Question: I am using AUTOCAD 2014, and trying to set up a simple title block (name and date of drawing etc.). The problem is that when I input the text using MTEXT or DTEXT and press escape to end that command the text then becomes very small and barely noticeable in the title block (figure (A) and (B) below). It is also aligned in the vertical plane. Does anyone know a way round this? The Autodesk forum (AUGI) in Nov. 2013, at : <URL>, also describes this problem but I didn't find it helpful enough to solve it.
Thanks,
Brendan

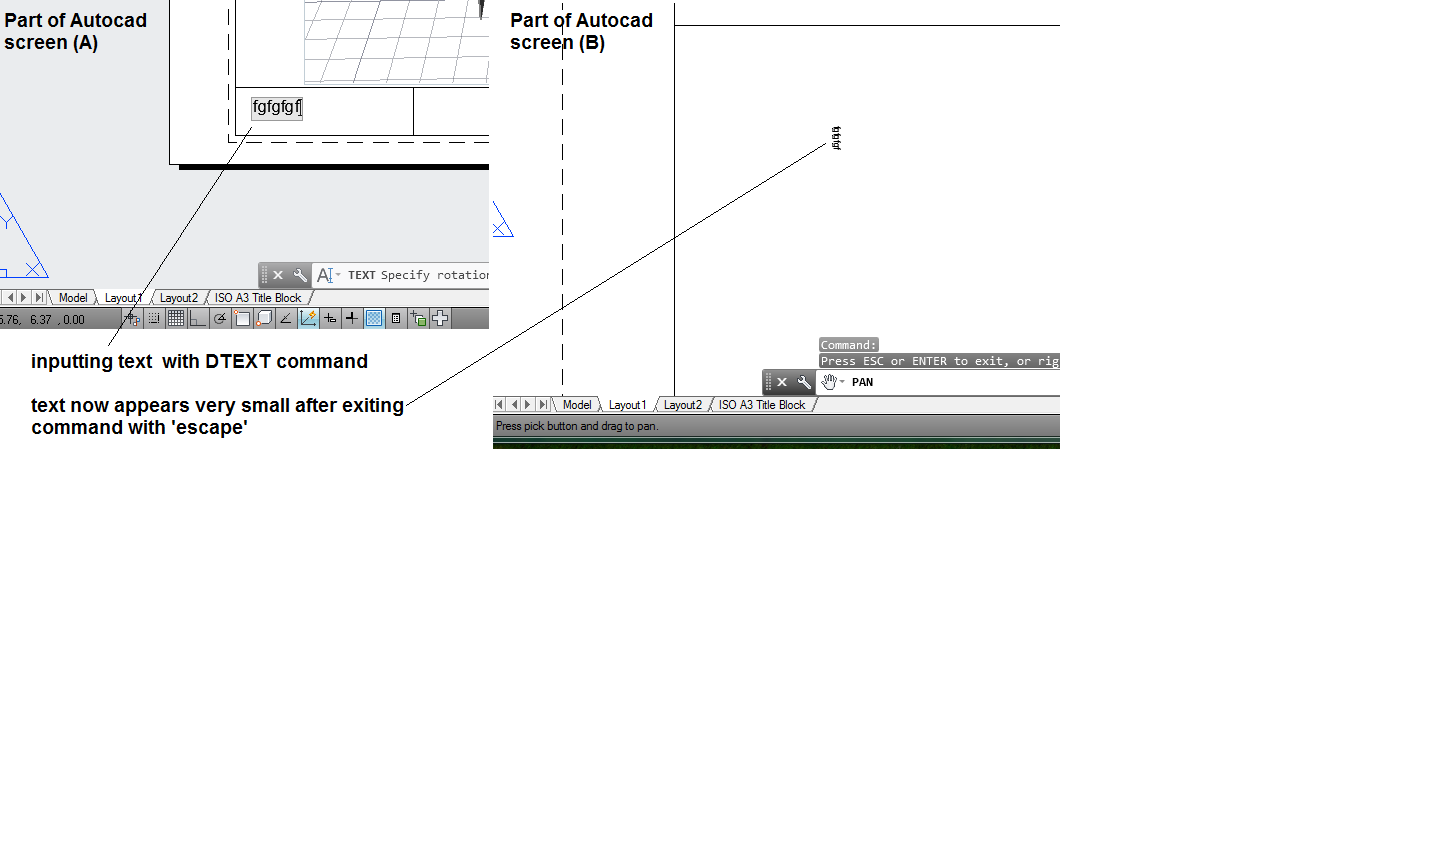
Answer: I don't believe this question belongs in Stack overflow but rather Super User, additionally the reference you provided directs to Revit Architecture forum not AutoCAD 2014.
With that aside, check your WYSIWYG settings during the text editor. You can toggle that, while in the editor, by bringing up the context menu > Editor Settings > Always Display in WYSIWYG. I suspect that your text style is currently configured at a small size and with vertical effect. Check your current STYLE.